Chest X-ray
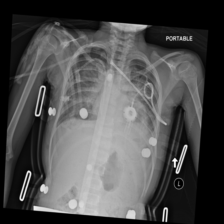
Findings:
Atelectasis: negative
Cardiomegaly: negative
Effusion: positive
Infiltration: positive
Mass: negative
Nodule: negative
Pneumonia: negative
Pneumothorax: negative
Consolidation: negative
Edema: negative
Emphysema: negative
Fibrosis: negative
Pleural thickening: negative
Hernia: negative